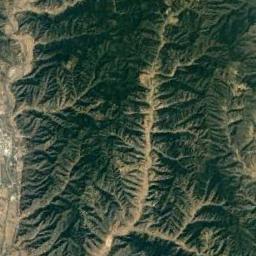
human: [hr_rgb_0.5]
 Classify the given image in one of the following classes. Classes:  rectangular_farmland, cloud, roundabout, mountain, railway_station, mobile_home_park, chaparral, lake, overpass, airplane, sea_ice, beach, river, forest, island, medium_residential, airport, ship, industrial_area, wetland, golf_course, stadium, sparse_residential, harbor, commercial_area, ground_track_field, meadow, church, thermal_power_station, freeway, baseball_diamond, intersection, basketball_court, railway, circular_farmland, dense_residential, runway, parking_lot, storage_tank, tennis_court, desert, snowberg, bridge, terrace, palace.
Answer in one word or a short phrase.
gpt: mountain